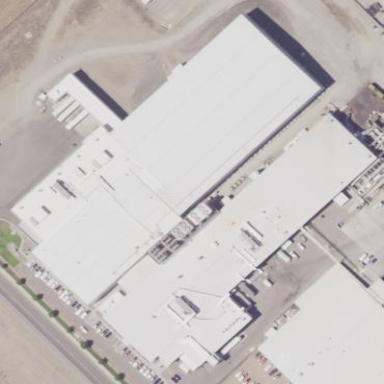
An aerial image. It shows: Industrial building.